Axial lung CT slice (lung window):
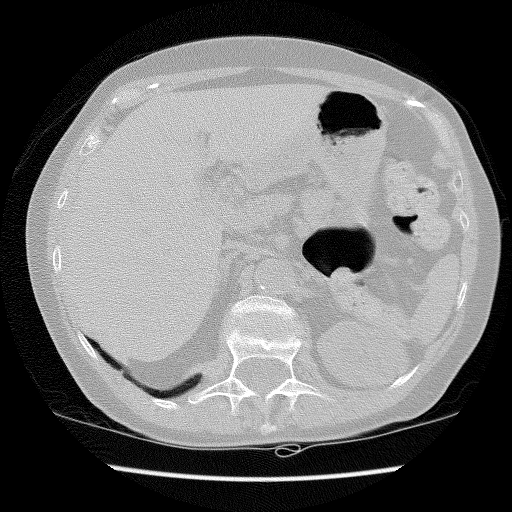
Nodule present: no